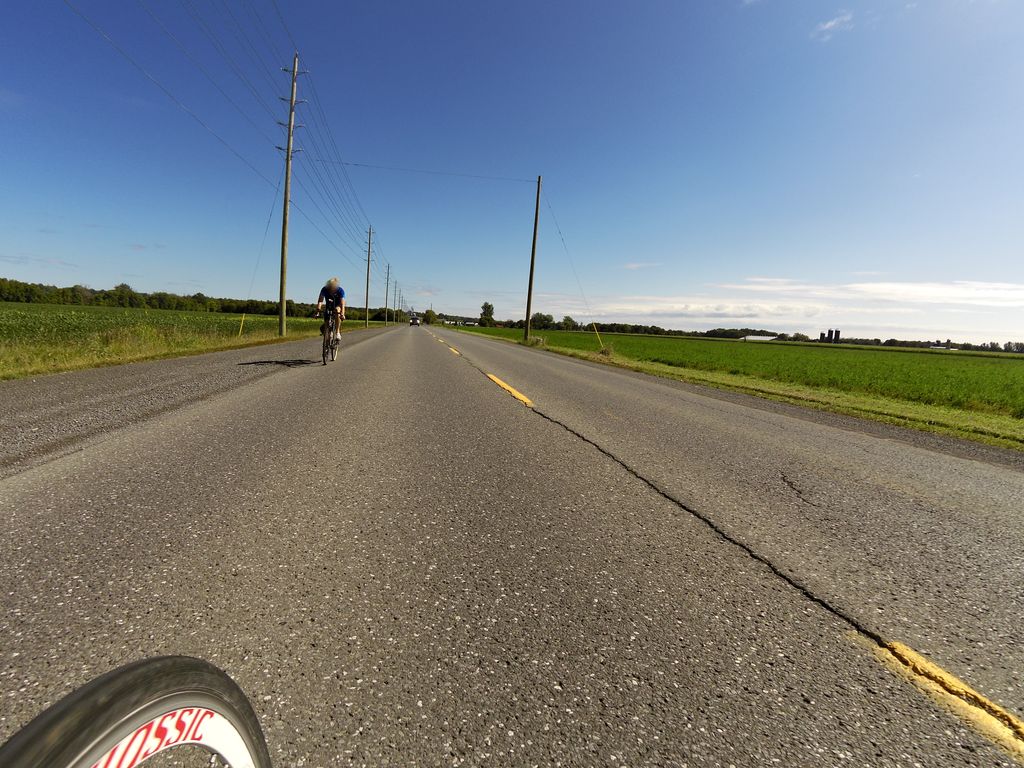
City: ottawa-gatineau